Question: In azure portal, currently all ports are open, I need to deny all ports and allow only wanted once. When i do that, the websites are not accessible. The pic below is the inbound ports. I need to deny the first one(which is circled in red).

Do i have to allow any other port as well?
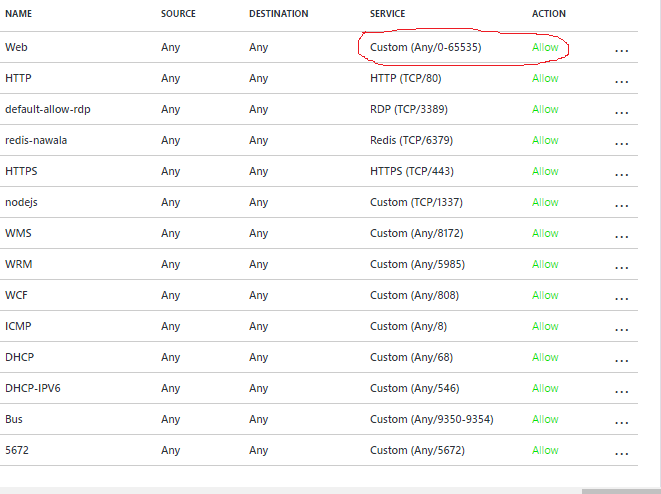
Answer: According to your description, you should check the priority of your NSG rules.
<URL>
The rule that you deny any ports should have the lowest priority. It means the rule's priority number is the largest.
<URL>
More information about Azure NSG please refer to this <URL>.